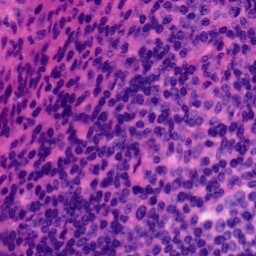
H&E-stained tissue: Tonsil